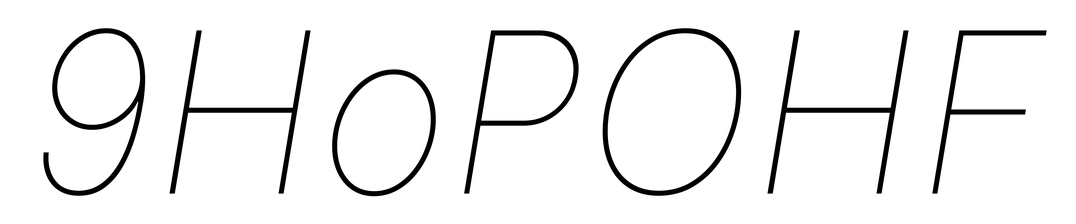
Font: Inter-Italic_Thin_Italic